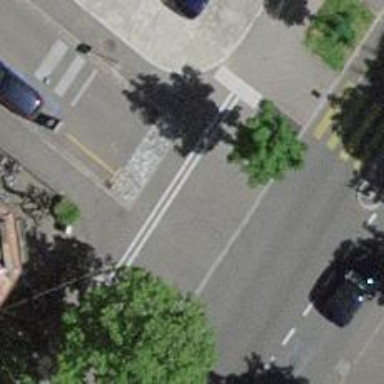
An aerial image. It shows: Unmarked road crossing.